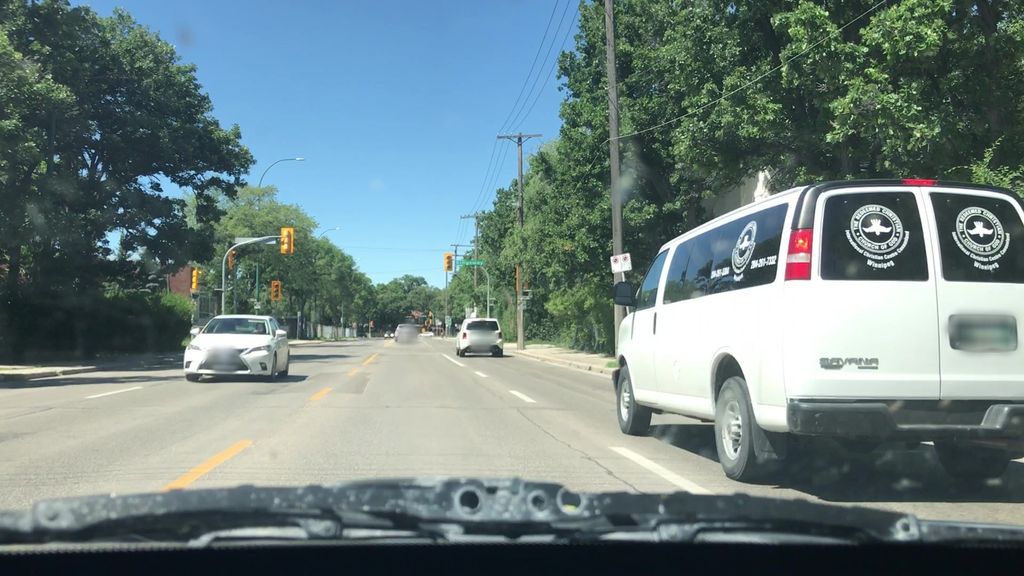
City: winnipeg